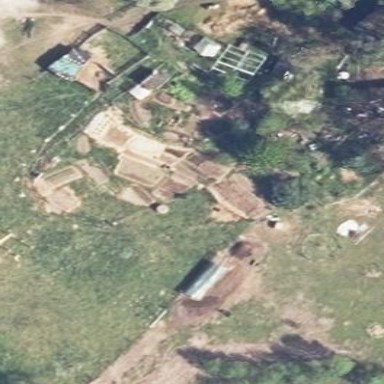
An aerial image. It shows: Farmyard area.